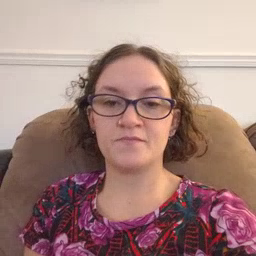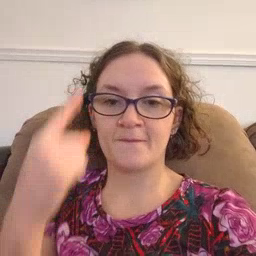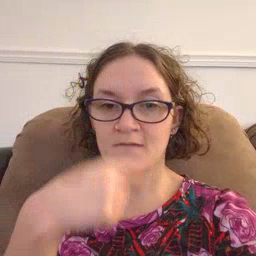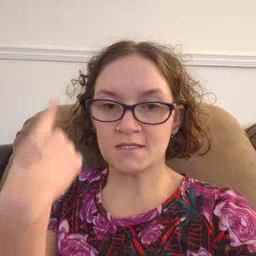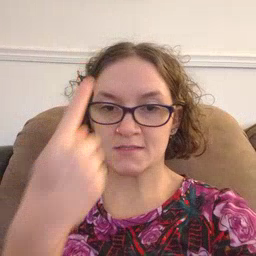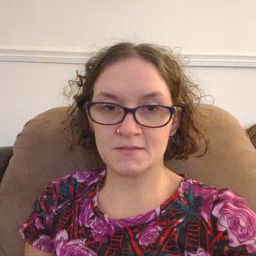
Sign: face